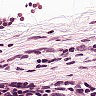
Metastatic tissue present: no